Interaction volume radius: 5 \u00c5
Interaction volume height: 20 \u00c5
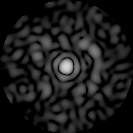
Disorder parameter: 0.827